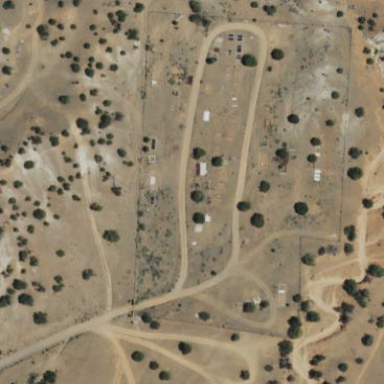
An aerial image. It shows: Cemetery.